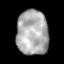
Tissue: lung
Cell type: T cells
Senescence score: 0.2354
Nuclear area (px): 1396
Mean DAPI intensity: 171.86